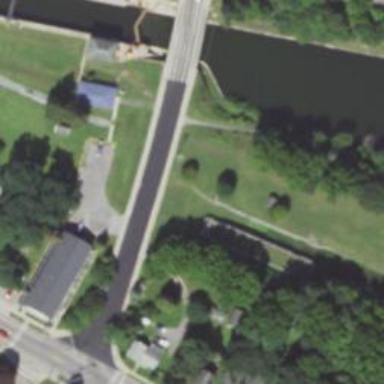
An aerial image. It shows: Lock gate along waterway.